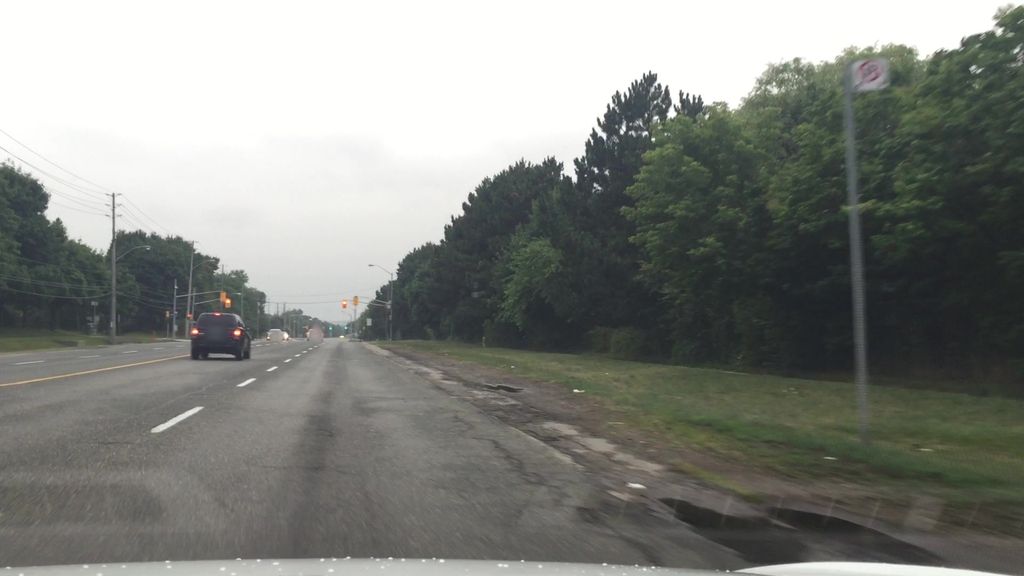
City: toronto